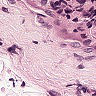
Metastatic tissue present: no